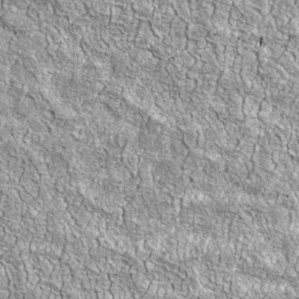
Label: non_frost